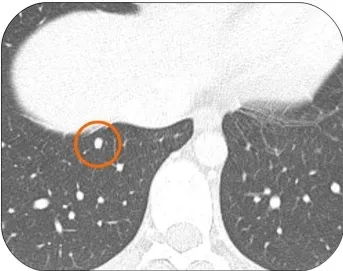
At the first radiological evaluation in April 2015 there was a partial response (B).
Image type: radiology (ct)